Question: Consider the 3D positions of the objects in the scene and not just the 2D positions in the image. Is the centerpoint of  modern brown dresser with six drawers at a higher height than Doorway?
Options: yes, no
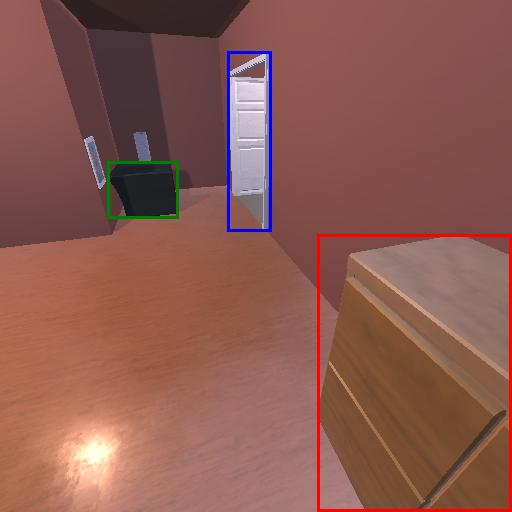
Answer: yes